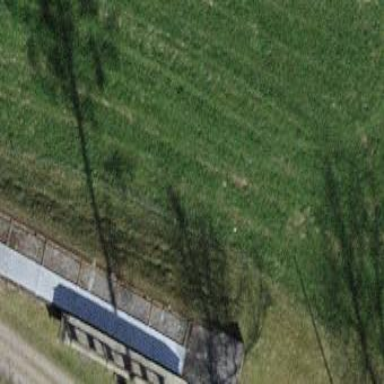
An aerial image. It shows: Retaining wall.